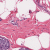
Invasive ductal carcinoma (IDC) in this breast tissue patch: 0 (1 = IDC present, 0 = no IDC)